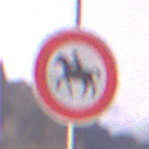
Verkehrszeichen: VerbotReiter
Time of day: Dawn
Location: Outdoor (RoadRail)
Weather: Clear
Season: NotSpecified
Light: Natural